Field crop: maize
Growth stage: 1
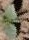
Species: datura